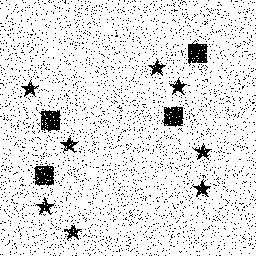
Squares: 4
Triangles: 0
Stars: 8
Total shapes: 12